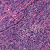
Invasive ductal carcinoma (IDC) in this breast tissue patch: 1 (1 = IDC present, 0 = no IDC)